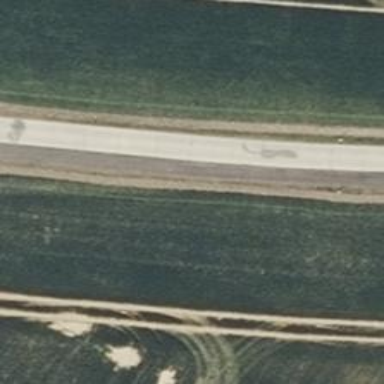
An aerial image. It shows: Tertiary road with concrete plates as the surface.